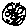
Label: moon